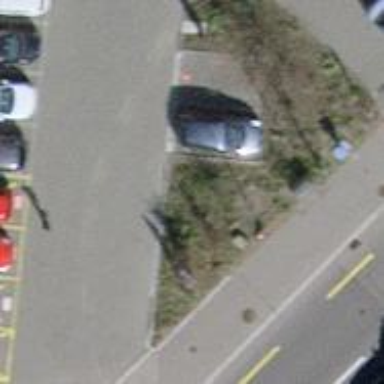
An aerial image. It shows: Car sharing facility.